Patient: sex F, age 70
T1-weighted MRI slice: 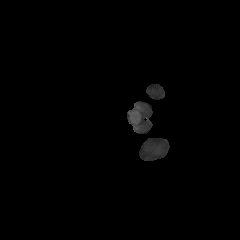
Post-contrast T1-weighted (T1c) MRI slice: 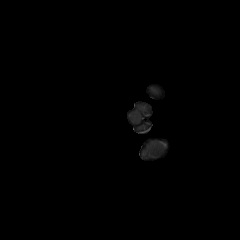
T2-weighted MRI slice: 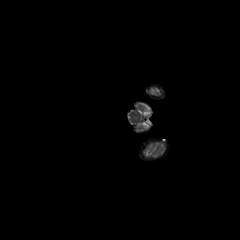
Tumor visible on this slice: no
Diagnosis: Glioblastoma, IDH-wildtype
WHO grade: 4